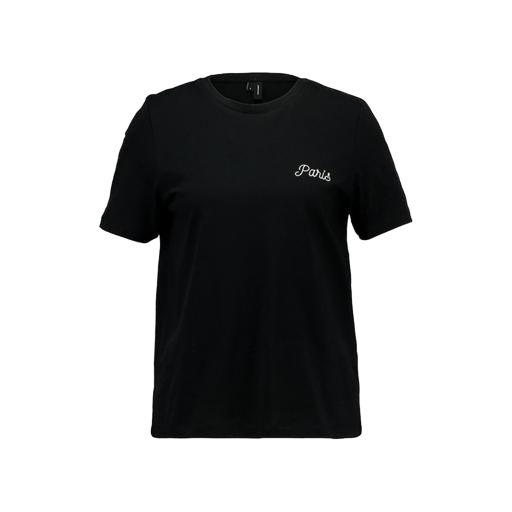
black plus size printed t-shirt only macy, mid t-shirt, accent t-shirt, white background